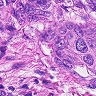
Metastatic tissue present: yes